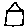
Label: house